Field crop: tomato
Growth stage: 1
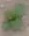
Species: solanum